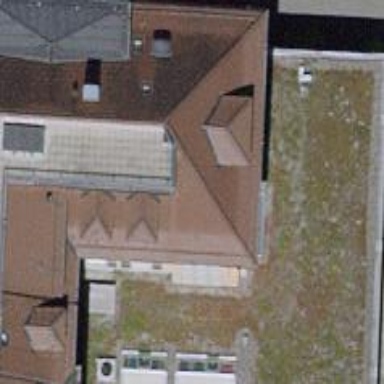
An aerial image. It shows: Office building.